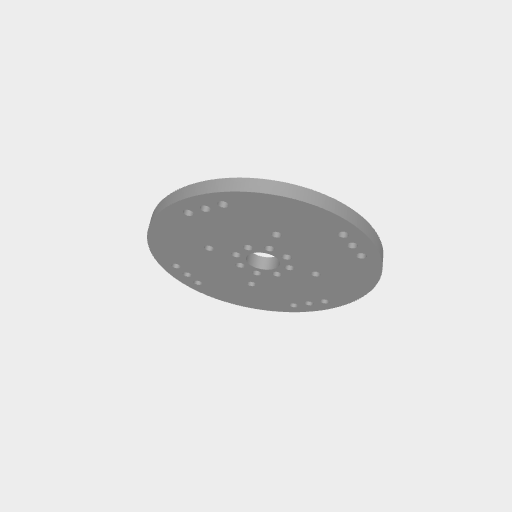
Part: HubMountDisc96OD